Field crop: maize
Growth stage: 2
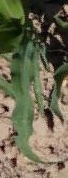
Species: maize